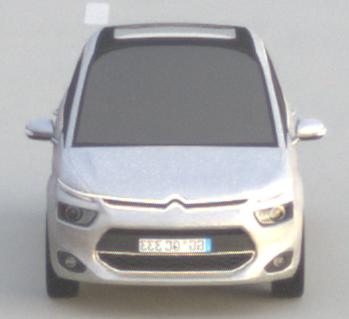
Make: Citroen
Model: Grand C4 Picasso VTi 120
Detailed model: Grand C4 Picasso (II)
Model produced from: 2013/10
Model produced until: 2015/02
Doors: 5
Color: white
Road condition: dry road
Daytime: sunrise or sunset
Contrast: low contrast